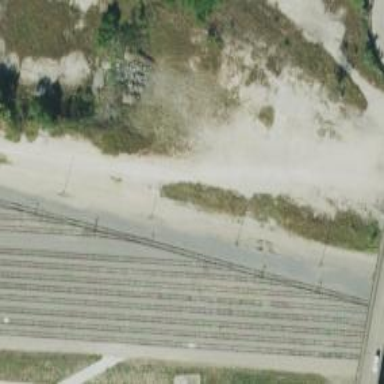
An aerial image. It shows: Abandoned spur railway.